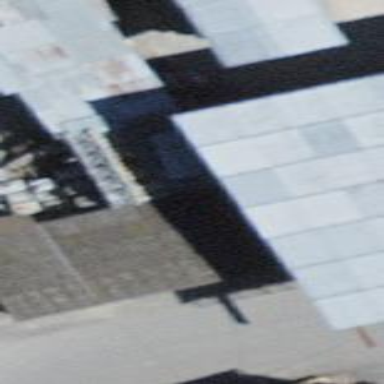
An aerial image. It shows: Garage building.